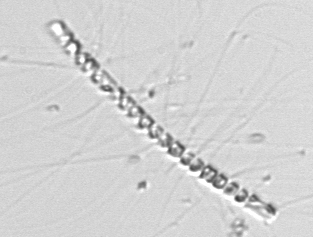
Label: Chaetoceros